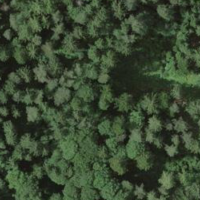
EUNIS habitat code: 43
Species observed at this site:
Quercus robur
Pteridium aquilinum
Rubus caesius
Abies alba
Ilex aquifolium
Oxalis acetosella
Hedera helix